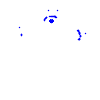
Particle: proton